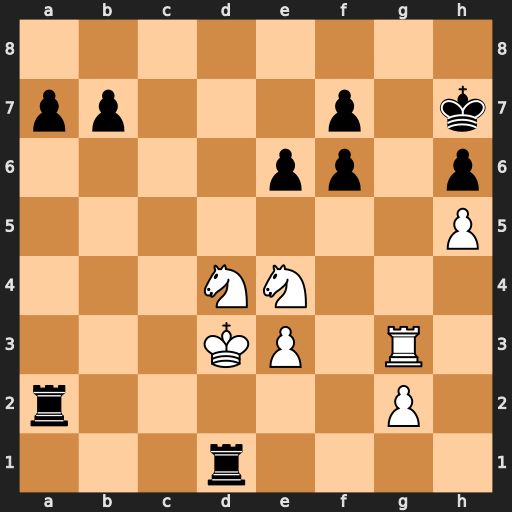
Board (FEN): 8/pp3p1k/4pp1p/7P/3NN3/3KP1R1/r5P1/3r4
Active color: w
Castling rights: -
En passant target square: -
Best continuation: Kc3 Rc1+ Kb3